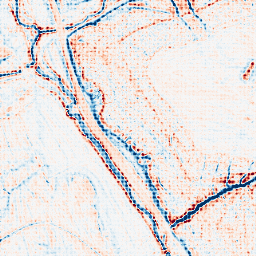
Category: edge_preserving
Decomposition family: anisotropic_diffusion
Decomposition parameters: iterations: 20
kappa: 100
gamma: 0.1
Upsampling method: sinc_blackman
Upsampling parameters: scale: 4
kernel_size: 4
Upsampling scale: 4